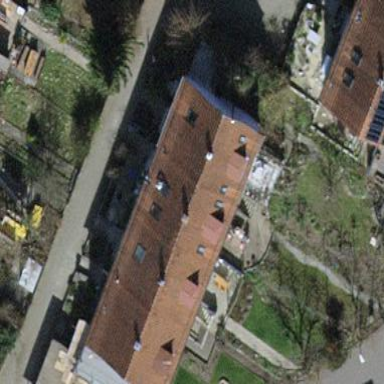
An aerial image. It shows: Building with tiled roof.